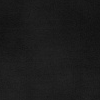
Atmospheric dust classification: dusty